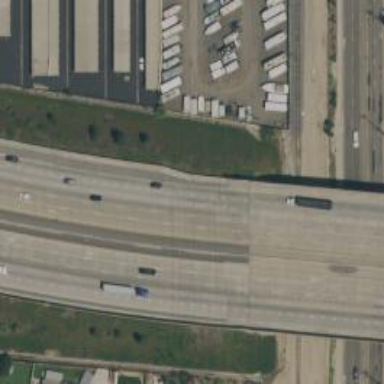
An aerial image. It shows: Bridge over motorway.